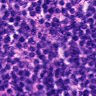
Metastatic tissue present: no